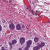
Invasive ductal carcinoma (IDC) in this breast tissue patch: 0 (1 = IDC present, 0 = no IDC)